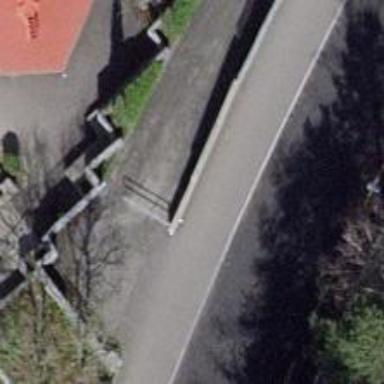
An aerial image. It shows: Swing gate.